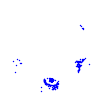
Particle: electron